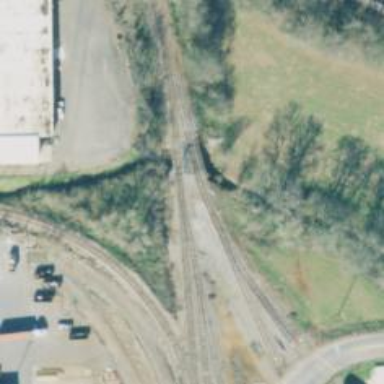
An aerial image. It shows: Railway spur service.